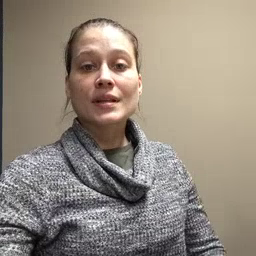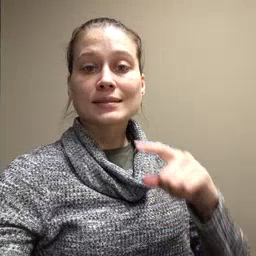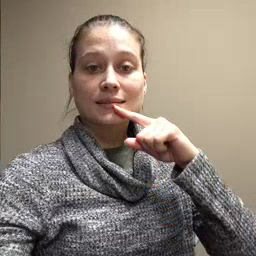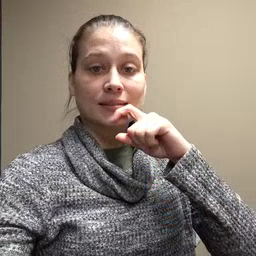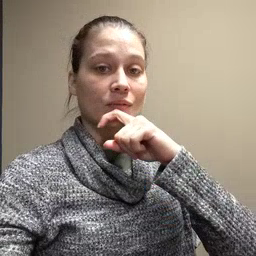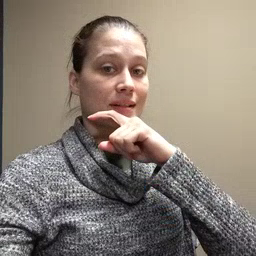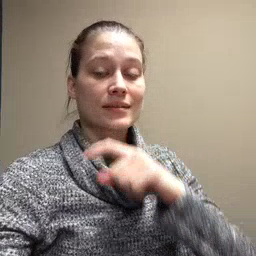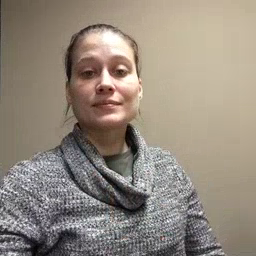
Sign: cereal